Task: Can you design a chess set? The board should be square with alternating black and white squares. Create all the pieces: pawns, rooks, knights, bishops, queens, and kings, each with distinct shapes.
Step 3494:
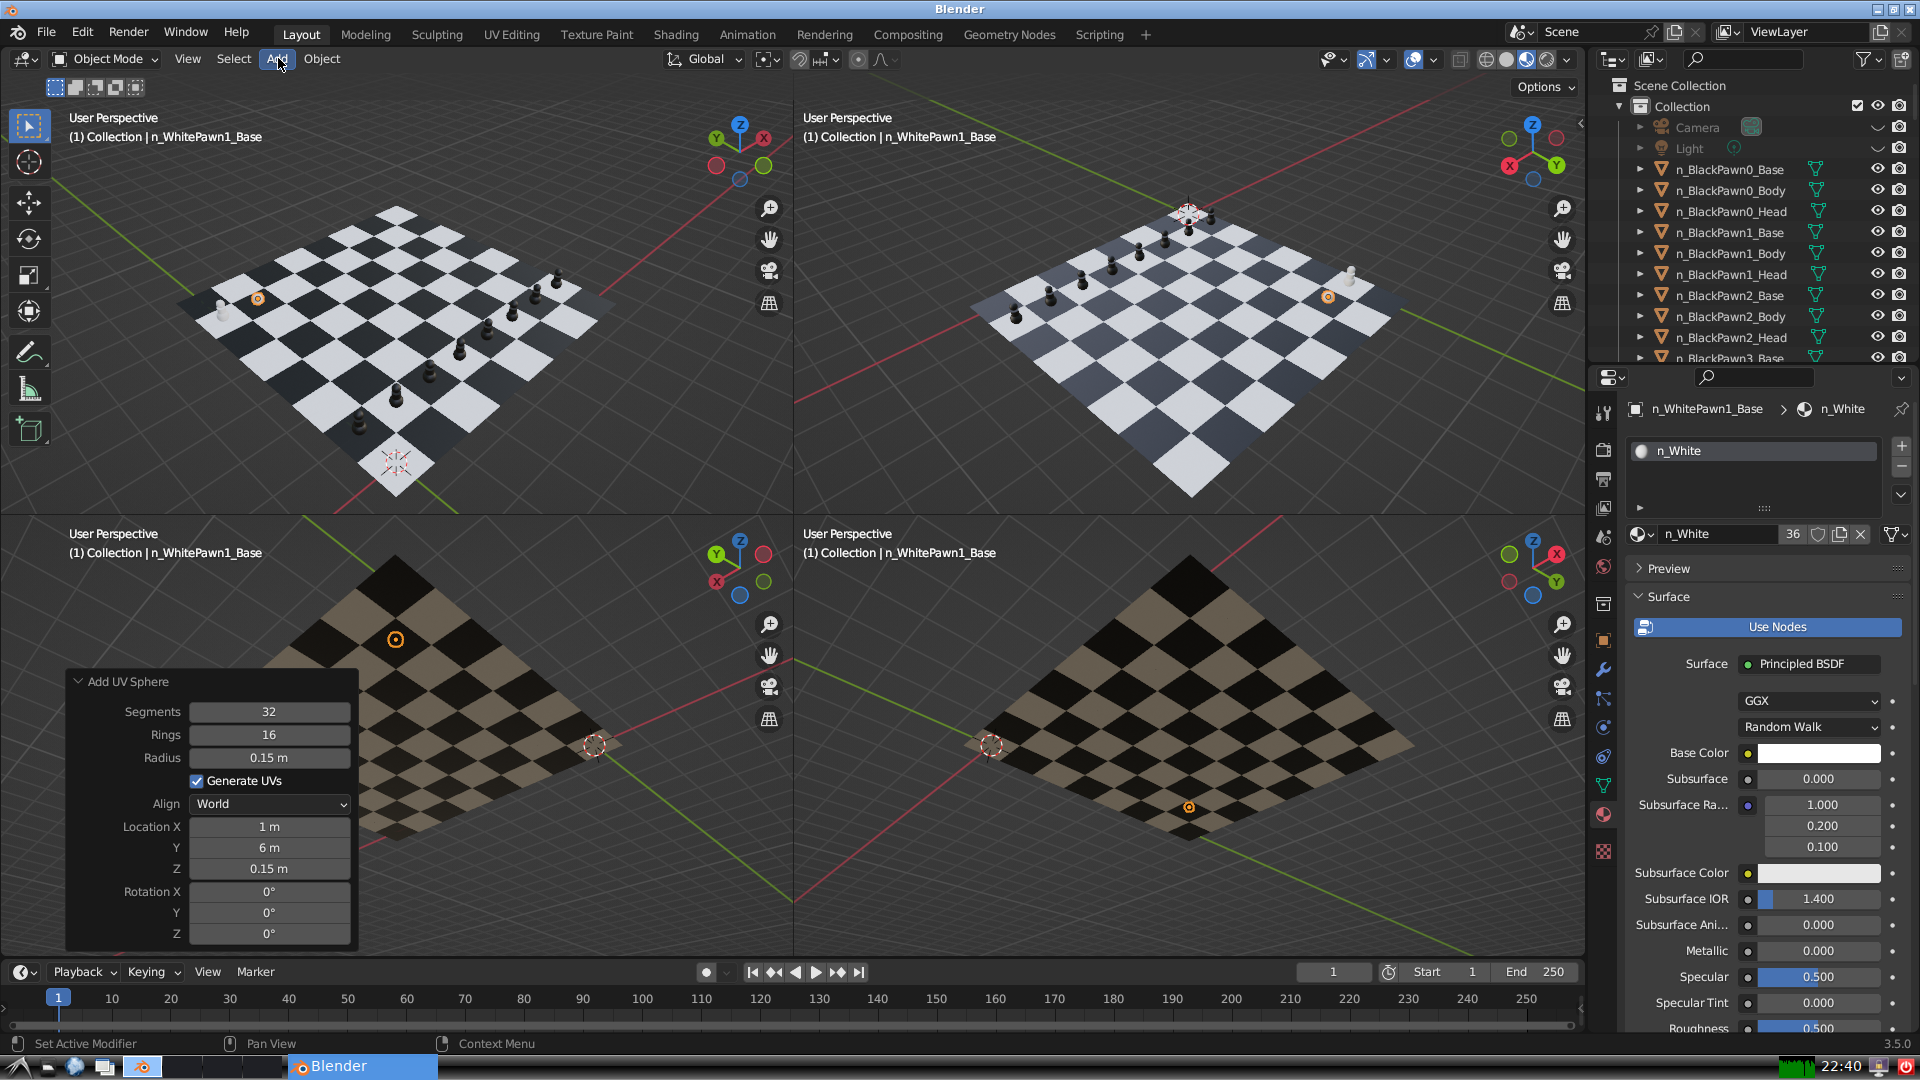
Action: click: no